Question: I have some images containing only digits, and a semicolon.
Example:
You can see more here: <URL>
They seem pretty clean and straightforward to me, but Tesseract considers them as empty "pages" ('Empty page!!').
I tried both with oem 1 and oem 0 with a character list:
- 'tesseract processed/35.0.png stdout -c tessedit_char_whitelist=<PHONE>: --oem 0'- 'tesseract processed/35.0.png stdout'
What can I do to get Tesseract to recognize the characters better?
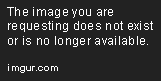
Answer: Tesseract still gives me pretty bad results overall, but making the text bolder with a simple dilatation algorithm helped a bit.
In the end, since the font is really square, I used a trick, where I defined a bunch of segments for each digits, and depending on which segments intersect, or dont intersect with the digit, I can determine with 99% accuracy which digit it is.